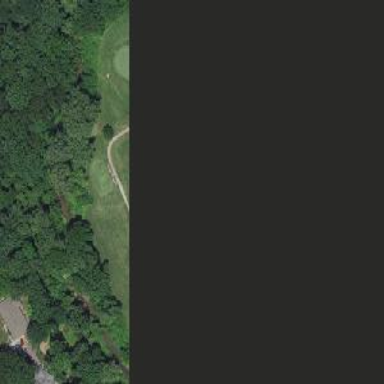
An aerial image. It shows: Grassy area used as driving range for golf.